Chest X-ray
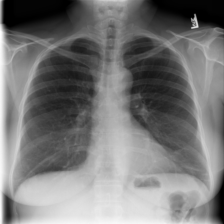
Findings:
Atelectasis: negative
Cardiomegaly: negative
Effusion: negative
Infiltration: negative
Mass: negative
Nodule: negative
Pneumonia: negative
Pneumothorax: negative
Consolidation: negative
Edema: negative
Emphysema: negative
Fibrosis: negative
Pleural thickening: negative
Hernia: negative